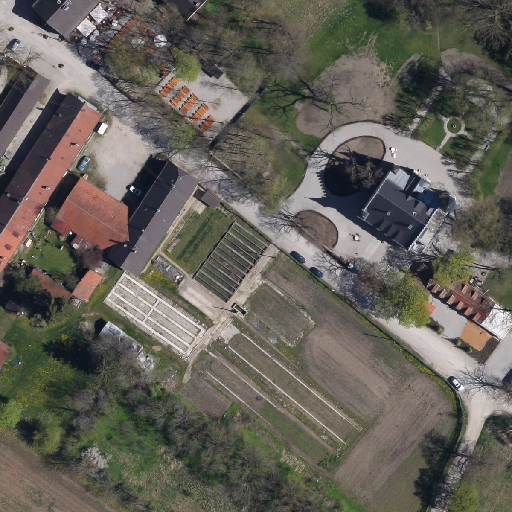
Referring expression: light-duty vehicle driving on the road